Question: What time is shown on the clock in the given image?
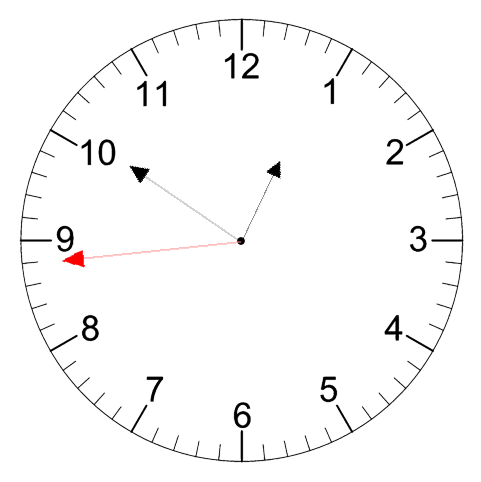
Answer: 12:50:44